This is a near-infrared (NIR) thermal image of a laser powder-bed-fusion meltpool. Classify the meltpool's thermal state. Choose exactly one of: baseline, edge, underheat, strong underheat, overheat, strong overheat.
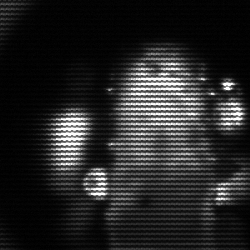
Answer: strong underheat